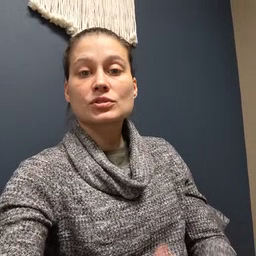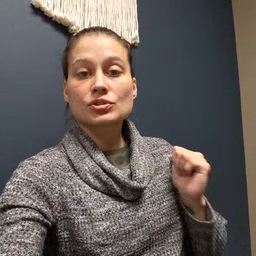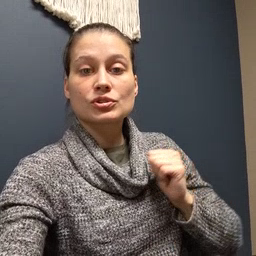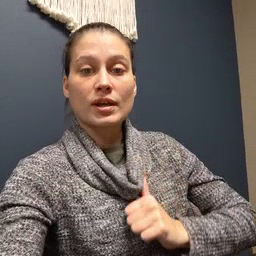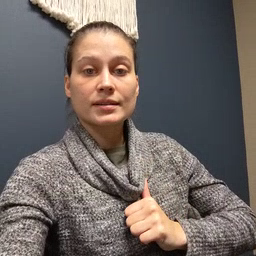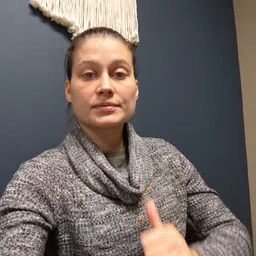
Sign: jacket